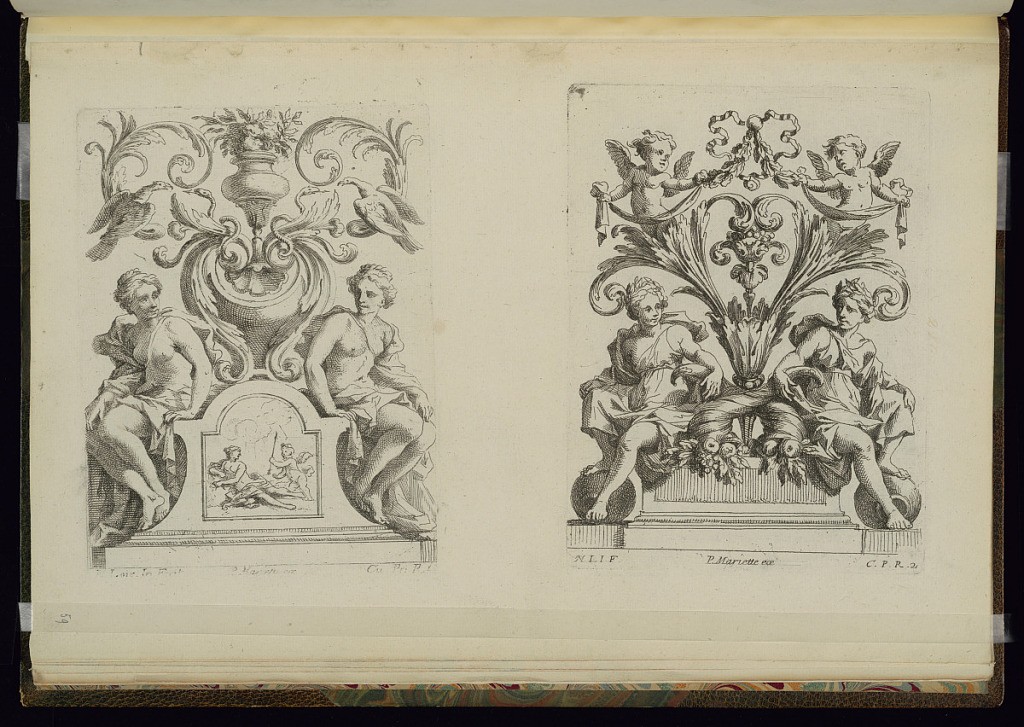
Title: Two Ornament Designs
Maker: Nicolas Pierre Loir, French, 1624 - 1679
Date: ca.1660–1713
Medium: Etching on paper
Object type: Print
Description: Two plates of ornament designs printed side-by-side on a single sheet. The designs feature female figures seated on plinths surrounded by ornament with a vase with flowers and foliate branches, birds, winged putti, cornucopia of fruit, ribbons, festoons of leaves, shell, snakes, a cartouche with figures, rosettes, fleurons, foliate scrolls, and scrolling leaves (rinceaux). The plates are signed and numbered.